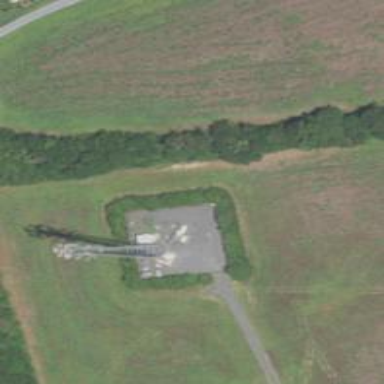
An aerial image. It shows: Mast tower used for communication.